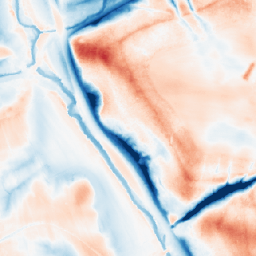
Category: trend_removal
Decomposition family: local_polynomial
Decomposition parameters: window_size: 51
degree: 3
Upsampling method: area
Upsampling parameters: scale: 4
Upsampling scale: 4